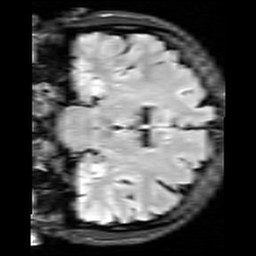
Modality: FLAIR
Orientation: coronal
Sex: female
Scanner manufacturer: siemens
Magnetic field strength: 3 T
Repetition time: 10 s
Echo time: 0.09 s